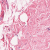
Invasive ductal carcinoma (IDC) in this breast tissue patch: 0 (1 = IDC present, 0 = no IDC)